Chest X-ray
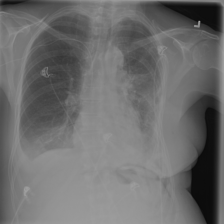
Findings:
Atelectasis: negative
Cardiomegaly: negative
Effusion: negative
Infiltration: negative
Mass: negative
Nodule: negative
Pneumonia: negative
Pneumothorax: negative
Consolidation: negative
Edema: negative
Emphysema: negative
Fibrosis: negative
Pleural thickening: negative
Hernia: negative